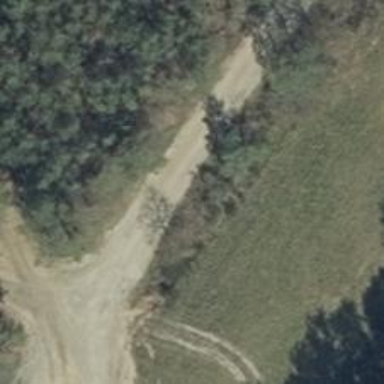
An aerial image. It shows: Gravel track with grade 4 classification.